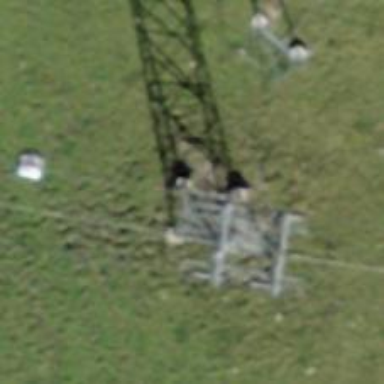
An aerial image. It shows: Pylon for aerialway.